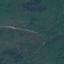
Land use / land cover class: Forest